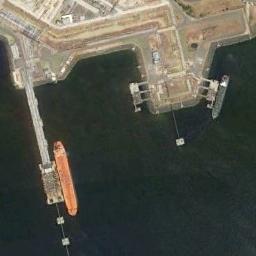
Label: ship